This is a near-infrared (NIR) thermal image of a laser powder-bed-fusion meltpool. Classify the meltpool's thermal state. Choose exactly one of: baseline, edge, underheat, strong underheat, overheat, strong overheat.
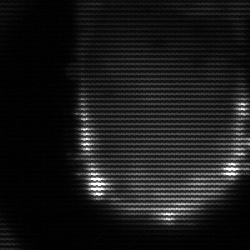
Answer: baseline